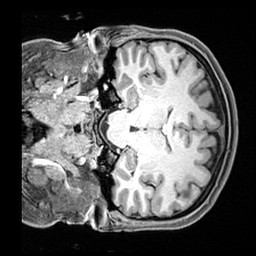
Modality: T1w
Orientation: coronal
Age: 27
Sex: female
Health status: healthy
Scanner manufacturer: siemens
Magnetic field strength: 3 T
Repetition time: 2.4 s
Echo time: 0.00217 s